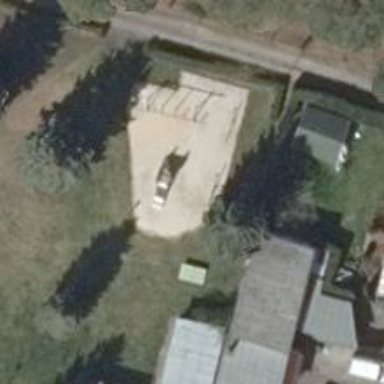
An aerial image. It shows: Playground with various play structures.